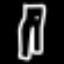
Label: pants